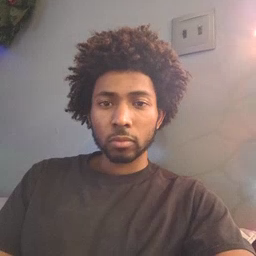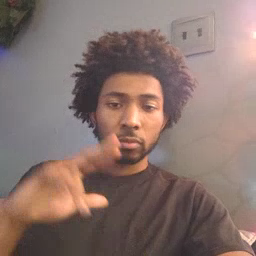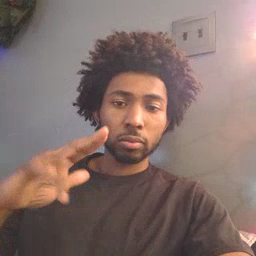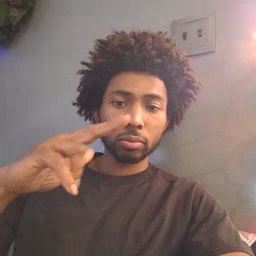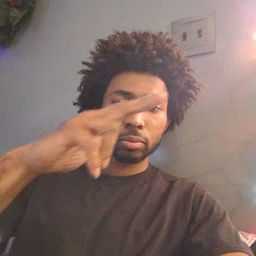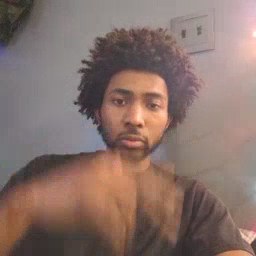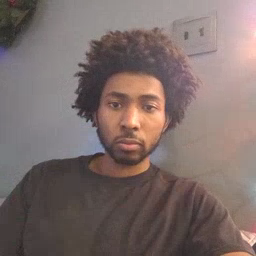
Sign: helicopter